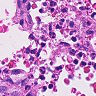
Metastatic tissue present: no